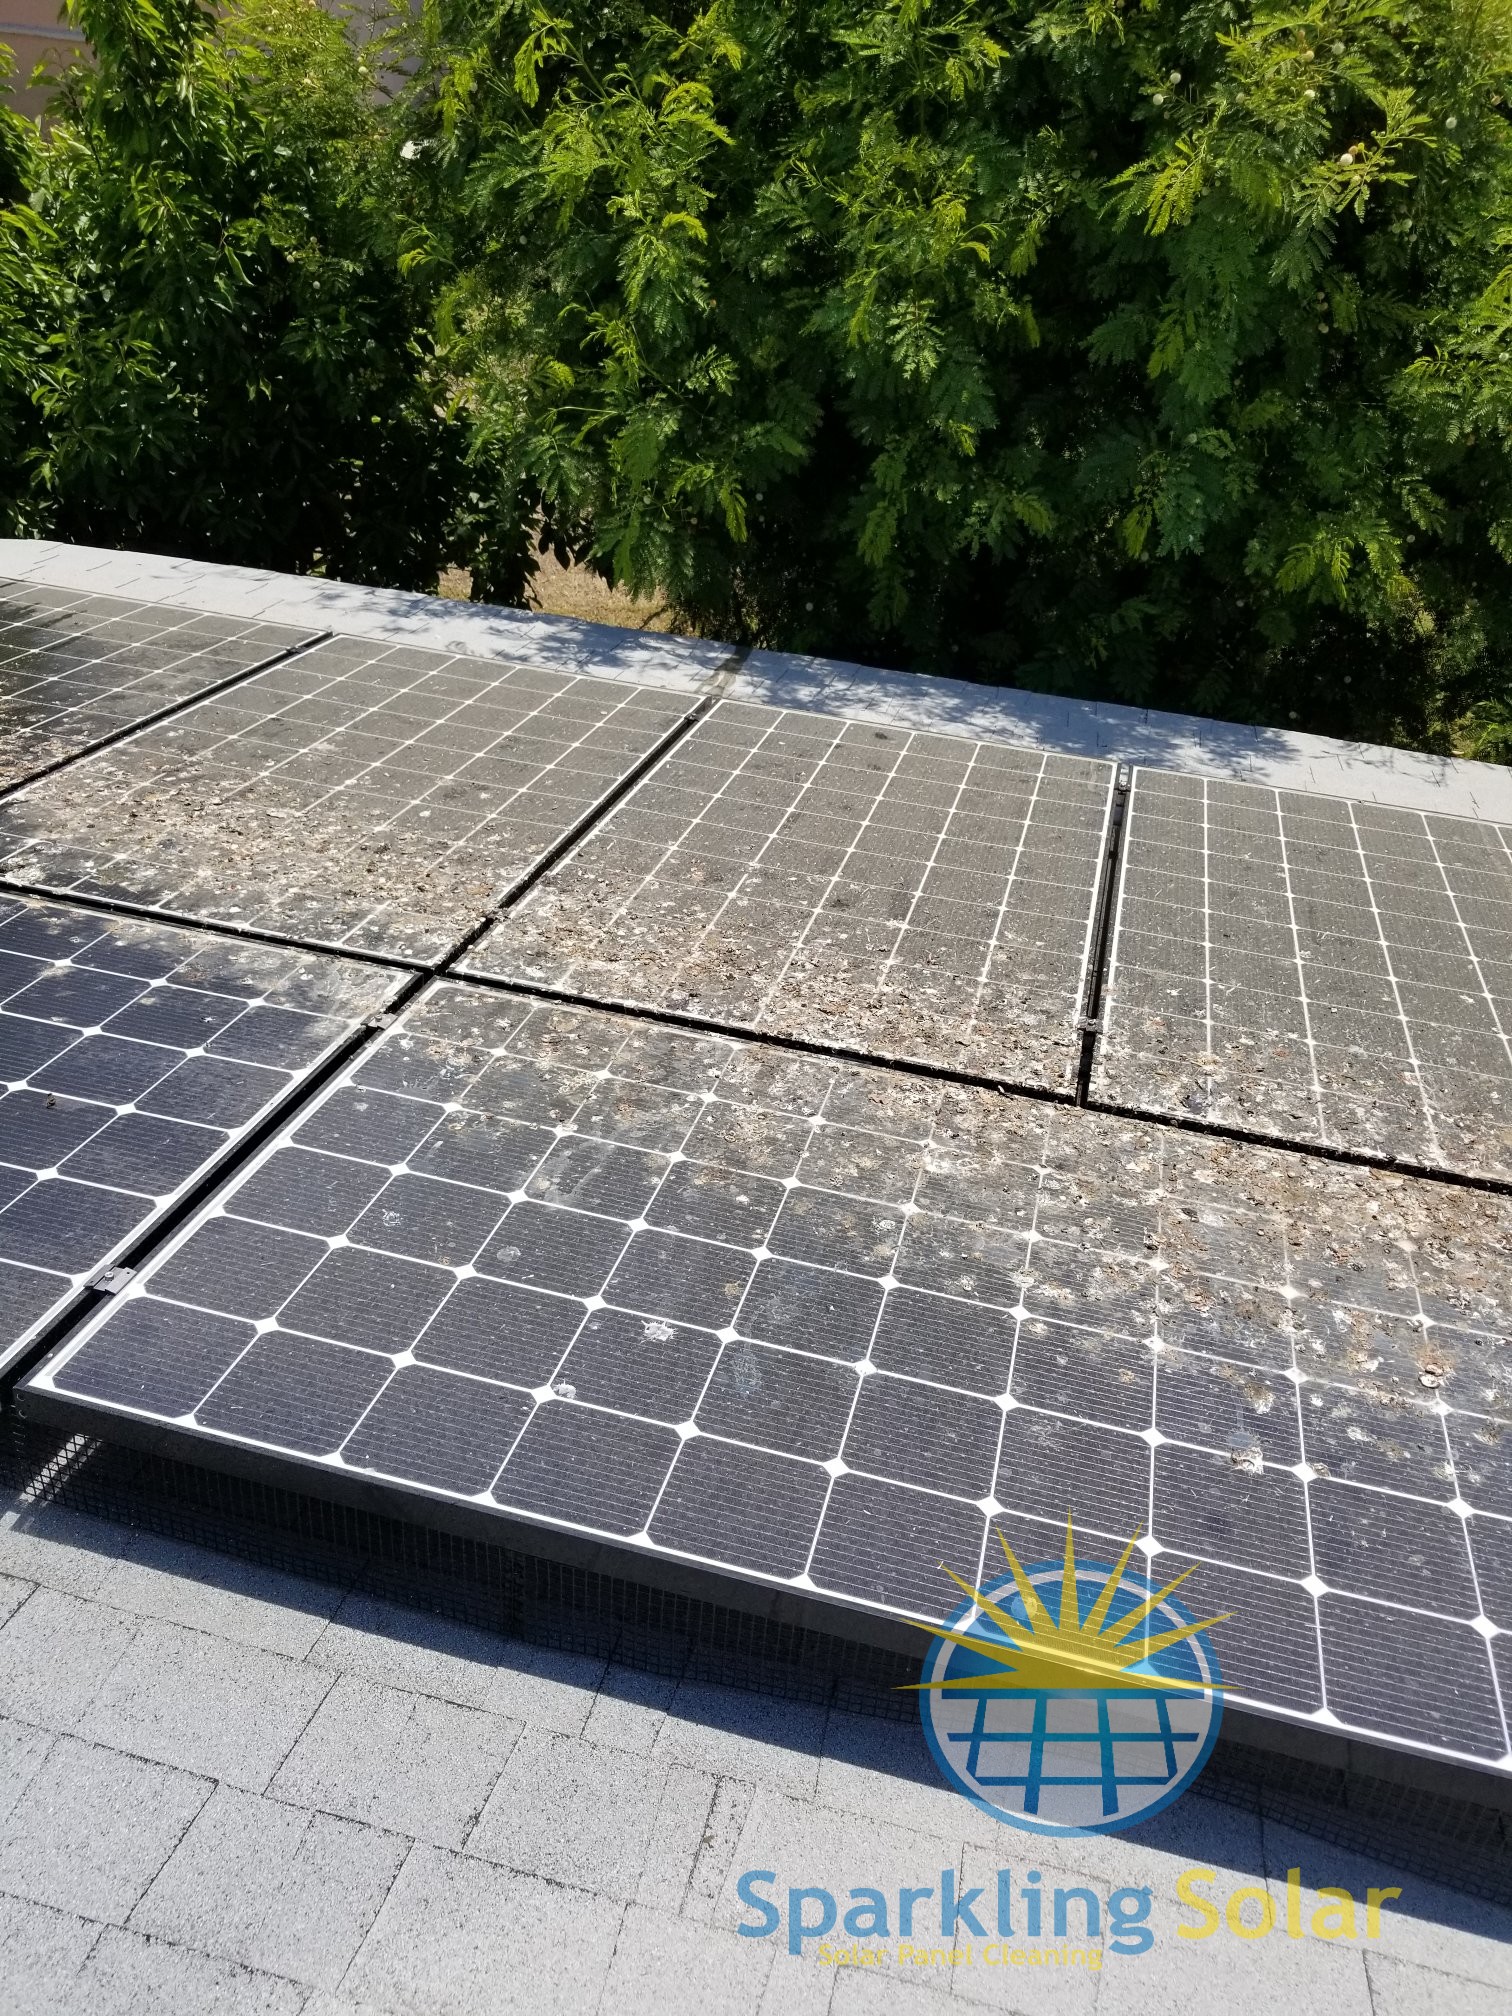
Label: Bird-drop